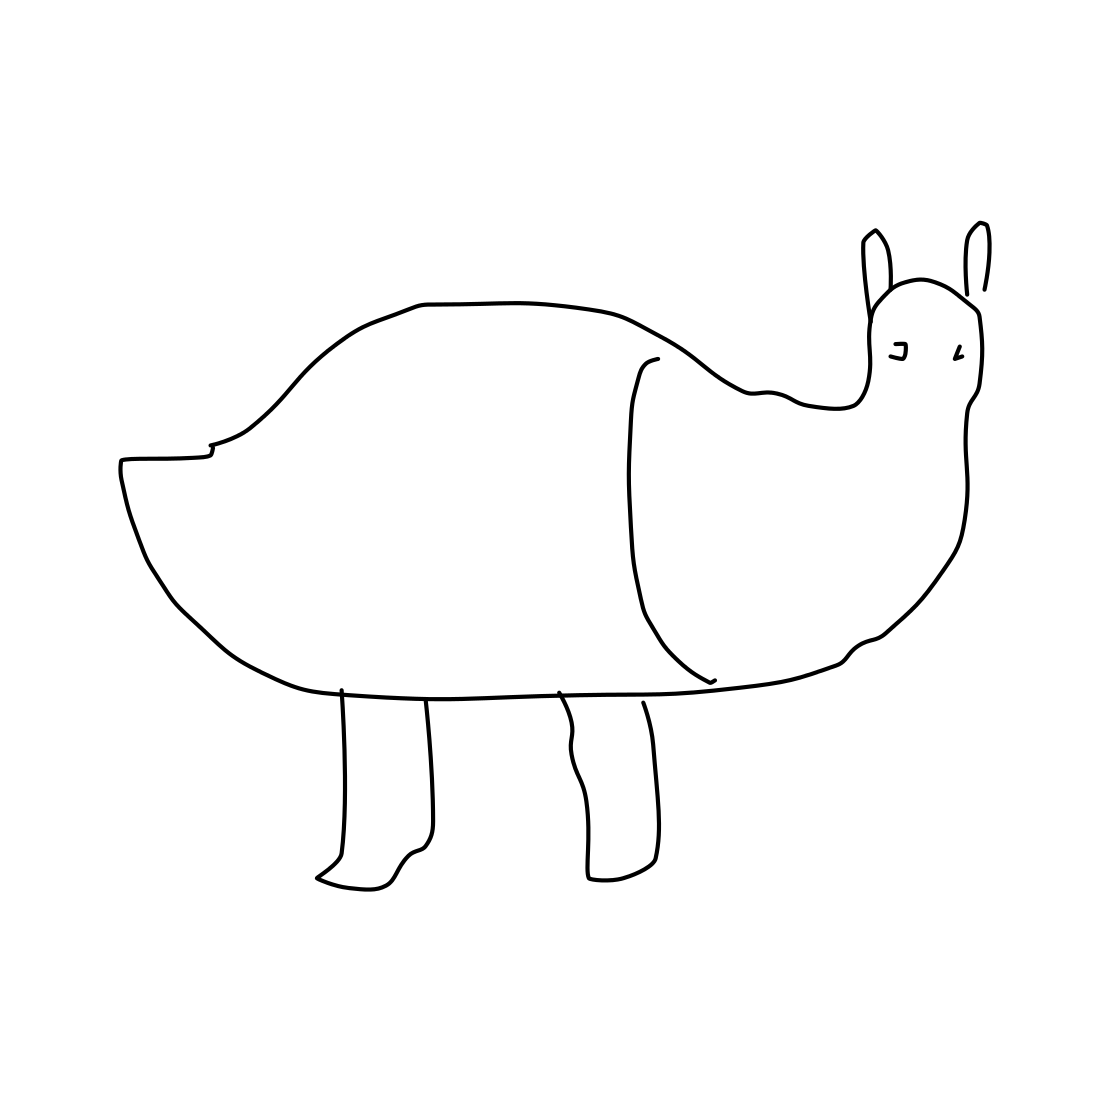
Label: kangaroo